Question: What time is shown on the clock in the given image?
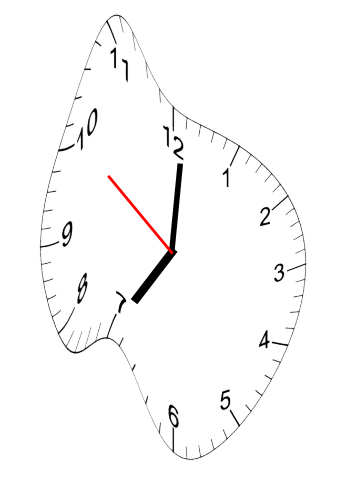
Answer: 07:00:51